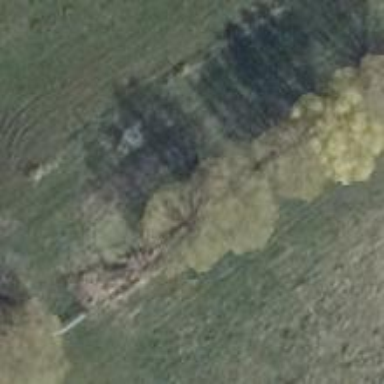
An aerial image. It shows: Culvert tunnel.